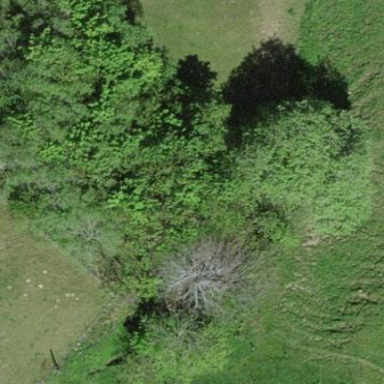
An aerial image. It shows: Forest area.